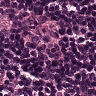
Metastatic tissue present: no